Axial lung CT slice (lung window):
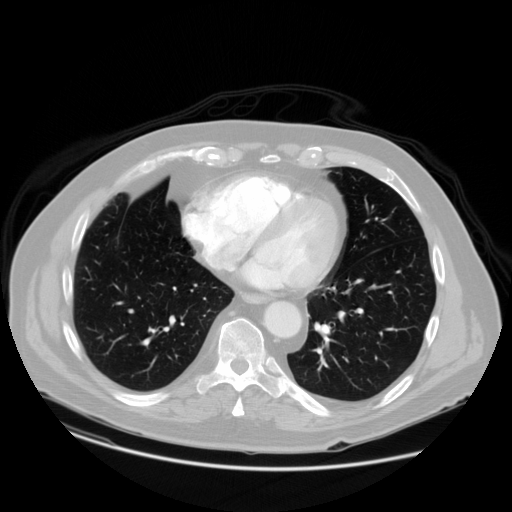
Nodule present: no